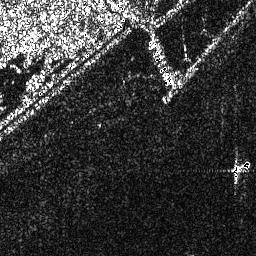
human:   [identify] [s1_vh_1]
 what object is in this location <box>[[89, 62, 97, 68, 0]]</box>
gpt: <ref>1 small ship at the right</ref>